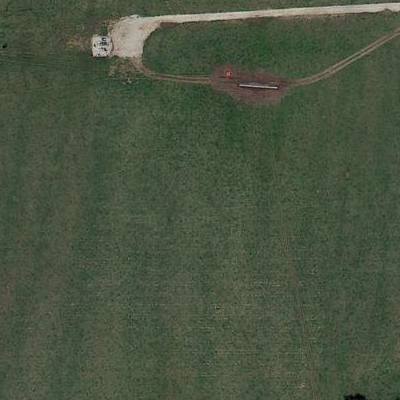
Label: Grass